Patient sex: M
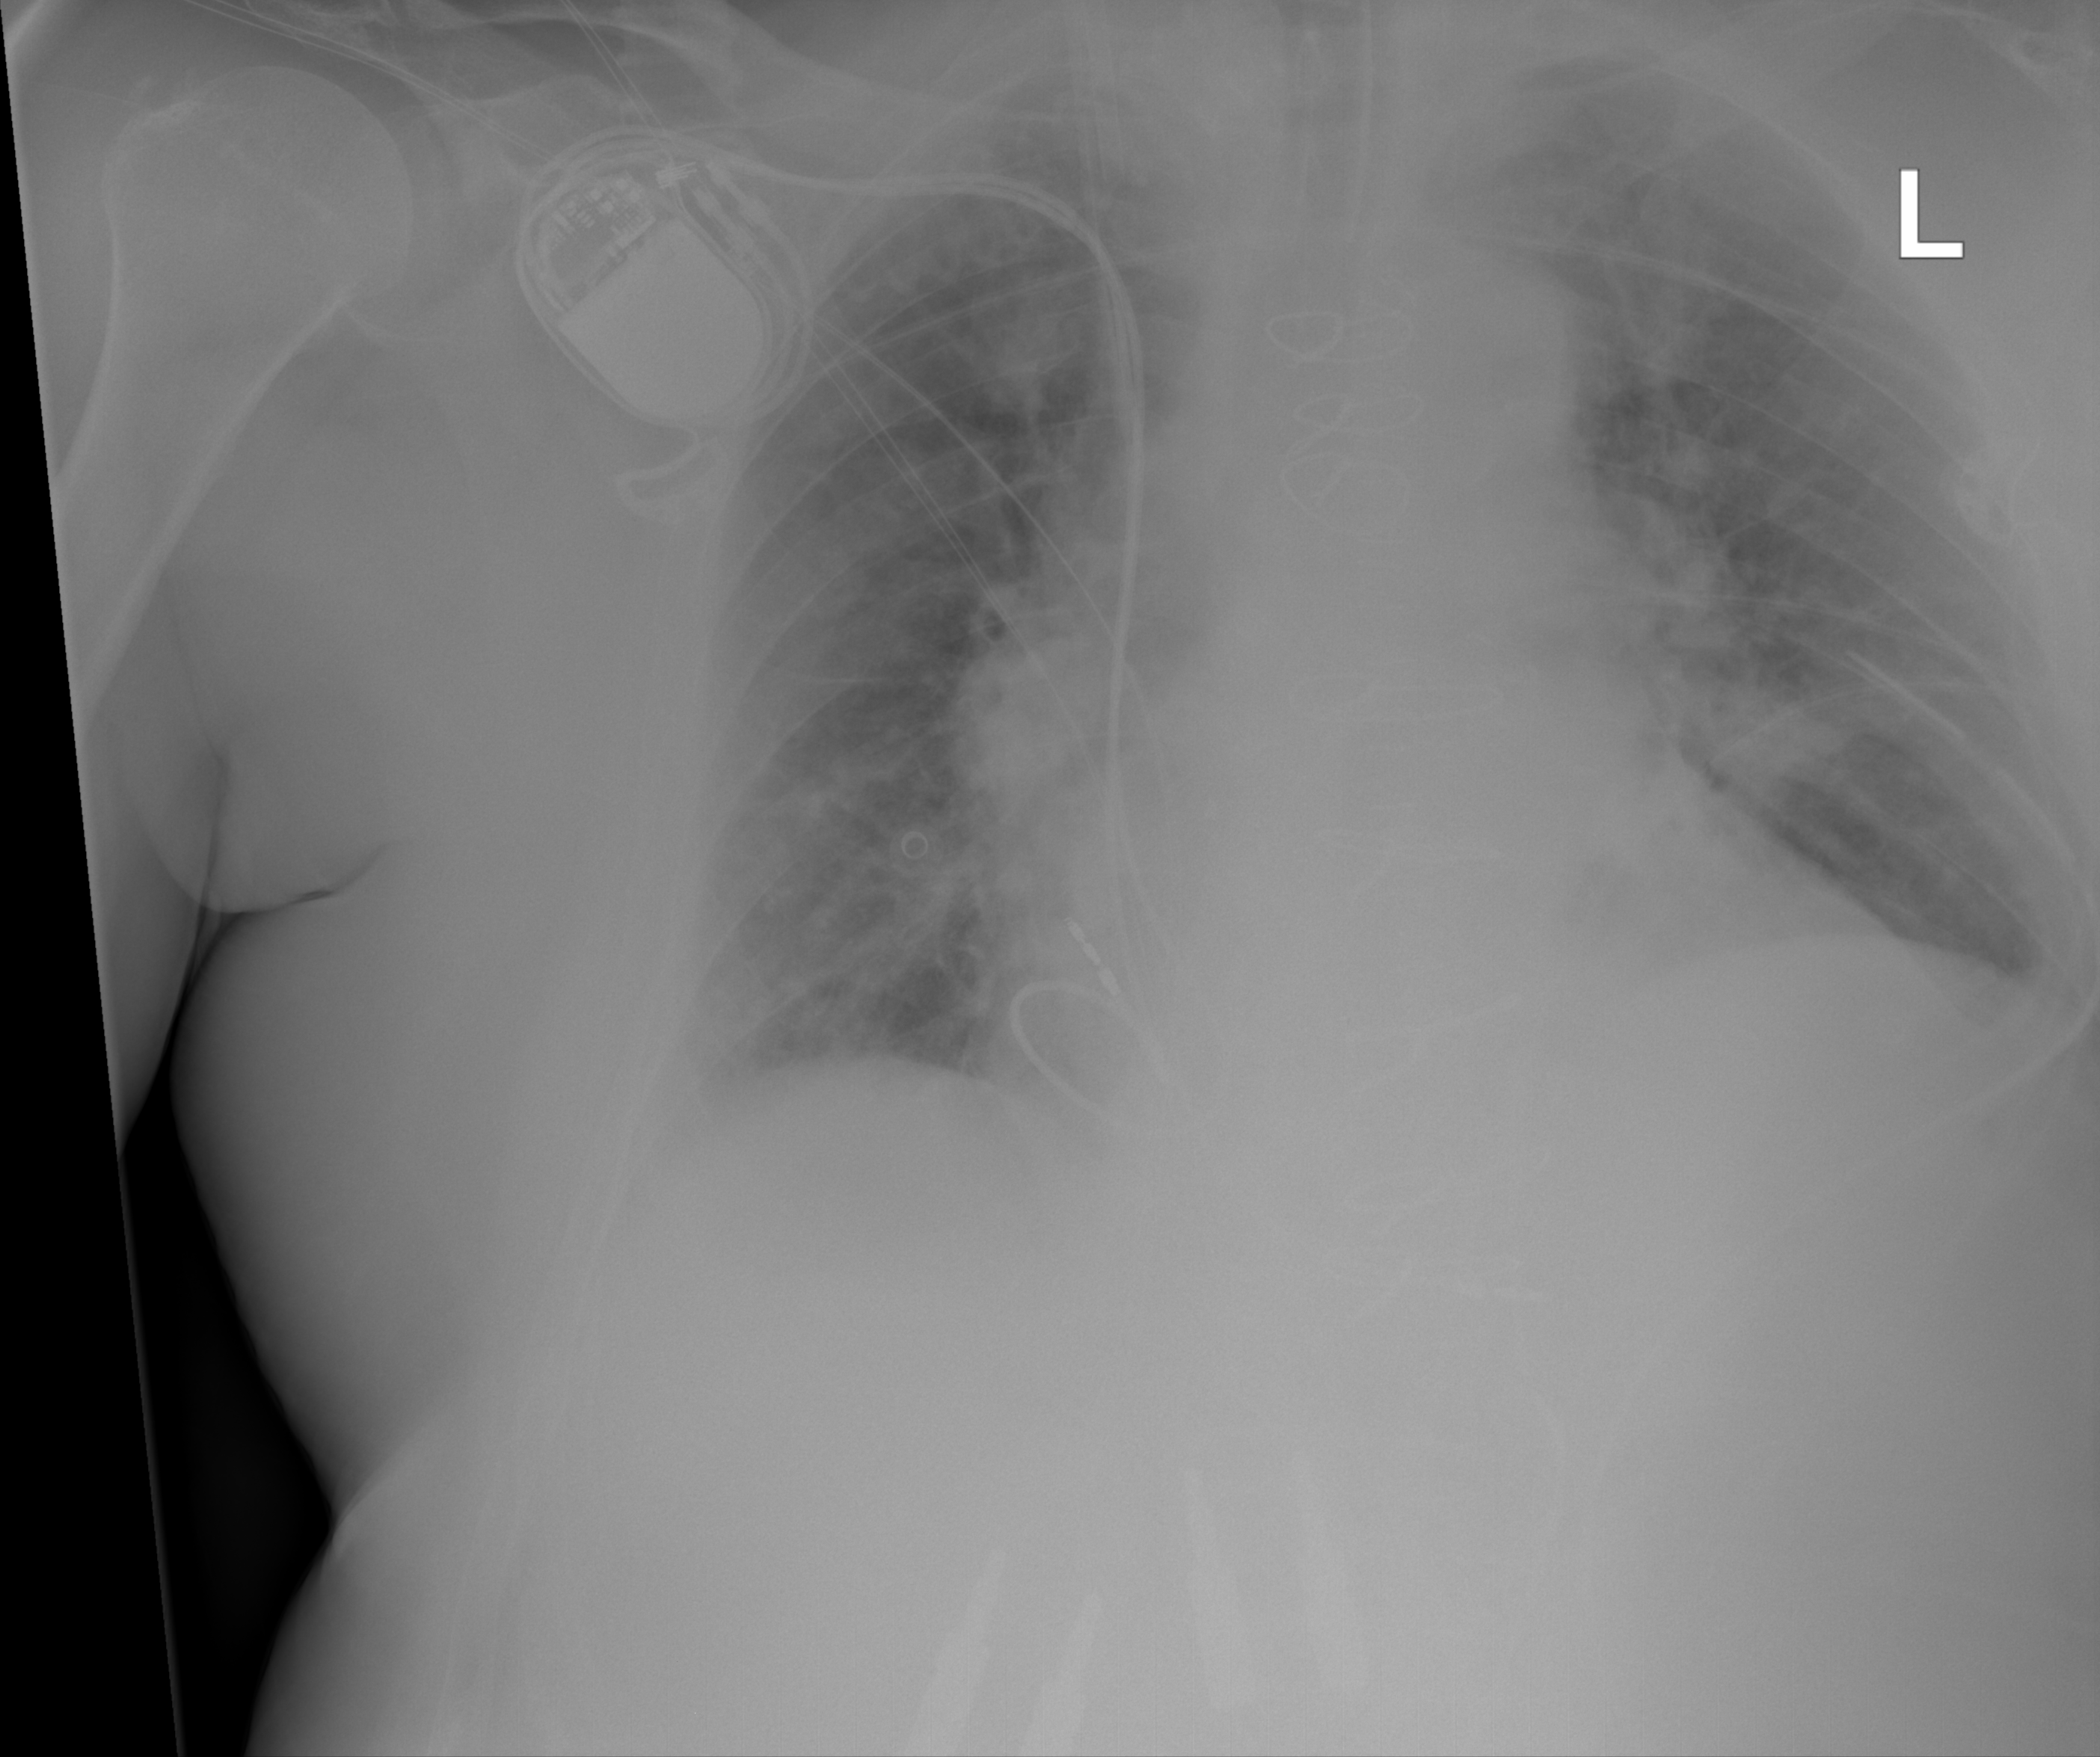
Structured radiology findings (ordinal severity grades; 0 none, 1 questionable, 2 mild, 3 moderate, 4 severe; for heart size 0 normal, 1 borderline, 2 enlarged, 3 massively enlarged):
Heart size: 2
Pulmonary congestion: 0
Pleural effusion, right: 0
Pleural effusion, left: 0
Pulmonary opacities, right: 0
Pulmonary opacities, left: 0
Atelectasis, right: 2
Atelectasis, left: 2